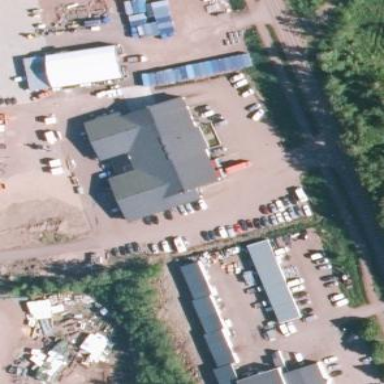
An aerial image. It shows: Building housing car repair shop.